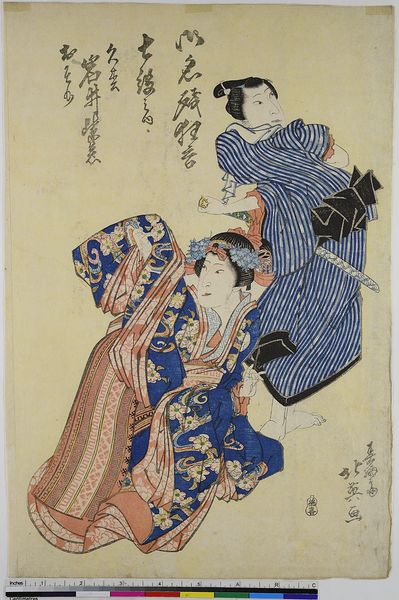
Titel: Sieben Rollen der Abschiedsvorstellung: Der Schauspieler Iwai Shijaku als Hisamatsu und als Osome
Künstler: Shunbaisai Hokuei
Standort: Hamburg
Institution: Museum für Kunst und Gewerbe Hamburg
Schlagwörter: blau, mann, frauen, menschen, blumen, frau, kleid, mund, männer, nase, augen, haare, theater, holzschnitt, japanisch, schriftzeichen, geisha, druck, druckgraphik, druckgrafik, asiatisch, tracht, chinesisch, blumenkranz, zeit, schauspieler, farbholzschnitt, schauspielerin, samurai, rgb, kabuki, traditionell, edo, mandarin, reproduktionen, geischa, druckerzeugnisse, theateraufführung, ukiyo